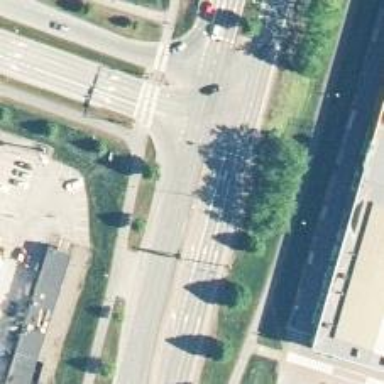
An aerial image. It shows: Primary road with asphalt surface.